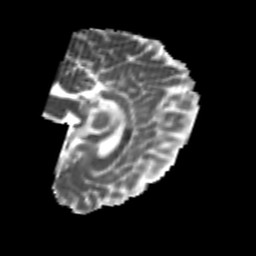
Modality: MD
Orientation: sagittal
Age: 22
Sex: female
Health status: healthy
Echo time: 0.074 s